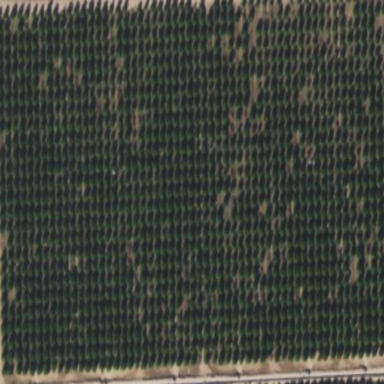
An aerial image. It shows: Orchard.